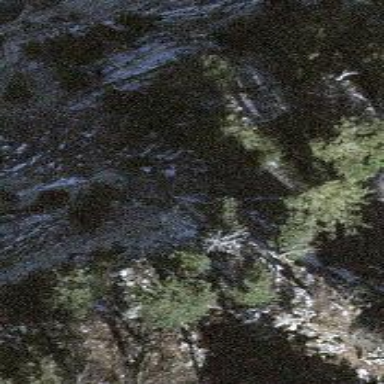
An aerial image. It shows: Cliff in nature.